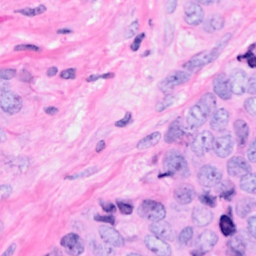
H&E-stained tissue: Breast